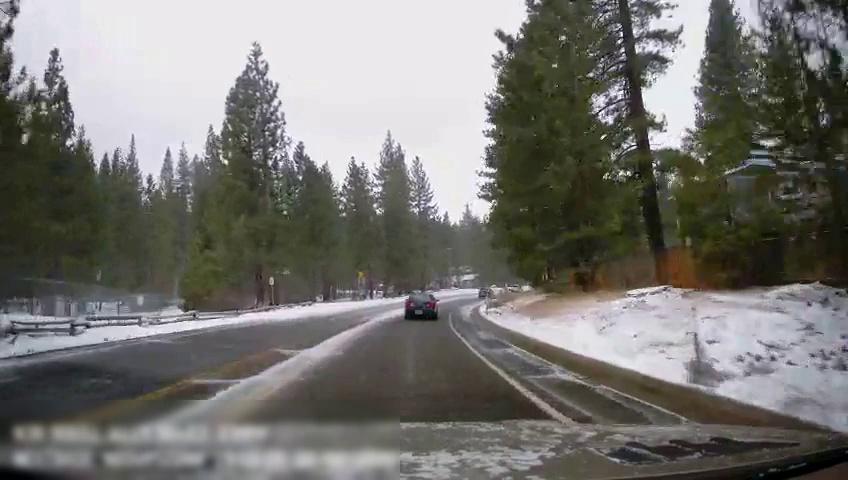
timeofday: Day
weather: Snowy
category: Drivable Space
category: Vehicles | Car
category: Vehicles | Car
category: Vehicles | Car
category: Lanes | Opposite Lane
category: Lanes | Opposite Lane
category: Lanes | Opposite Lane
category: Lanes | Current Lane